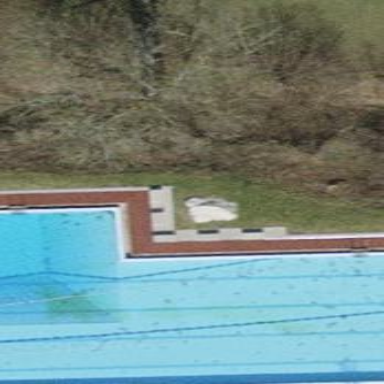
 perfect for swimming and other water activities."